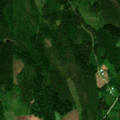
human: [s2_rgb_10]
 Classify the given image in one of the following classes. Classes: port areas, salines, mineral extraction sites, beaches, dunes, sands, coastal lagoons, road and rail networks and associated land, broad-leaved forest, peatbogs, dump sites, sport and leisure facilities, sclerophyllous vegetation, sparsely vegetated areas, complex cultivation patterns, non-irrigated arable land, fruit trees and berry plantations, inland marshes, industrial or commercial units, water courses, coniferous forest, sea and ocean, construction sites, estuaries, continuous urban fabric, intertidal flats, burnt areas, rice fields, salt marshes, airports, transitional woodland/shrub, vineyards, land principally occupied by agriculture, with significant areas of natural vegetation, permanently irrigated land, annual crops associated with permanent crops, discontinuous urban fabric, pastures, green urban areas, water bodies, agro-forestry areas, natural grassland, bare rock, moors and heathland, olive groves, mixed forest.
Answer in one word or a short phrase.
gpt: coniferous forest, mixed forest, transitional woodland/shrub